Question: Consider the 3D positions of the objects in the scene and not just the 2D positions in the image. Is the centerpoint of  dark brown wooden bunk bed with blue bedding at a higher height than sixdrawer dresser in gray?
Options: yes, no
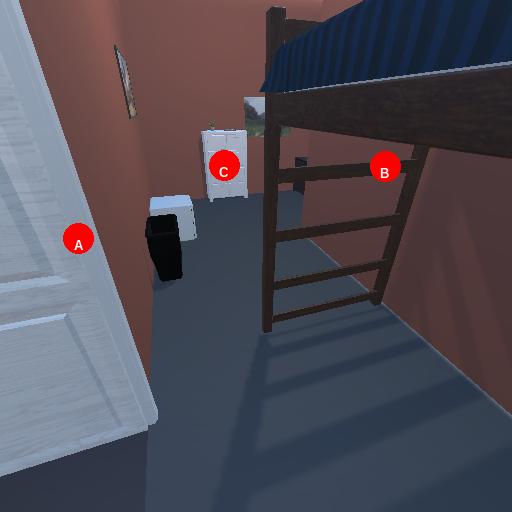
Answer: yes